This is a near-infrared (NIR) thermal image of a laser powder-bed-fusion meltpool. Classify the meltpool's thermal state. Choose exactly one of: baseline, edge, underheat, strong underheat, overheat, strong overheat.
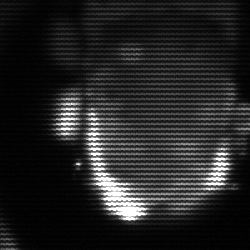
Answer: baseline